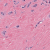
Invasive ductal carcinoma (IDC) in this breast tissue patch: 1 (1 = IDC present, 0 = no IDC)